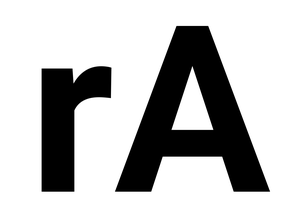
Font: Roboto_Bold